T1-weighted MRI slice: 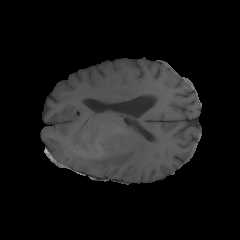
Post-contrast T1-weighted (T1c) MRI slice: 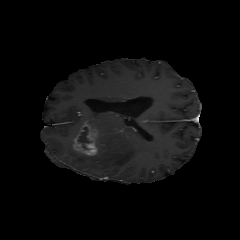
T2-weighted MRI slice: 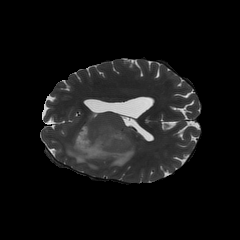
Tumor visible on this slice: yes